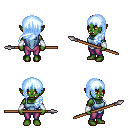
a pixel art fantasy rpg character, female body template, orc, green skin, blue vest, magenta pants, white cyan left-swept hairstyle, white cloth bracers, spear, four views (front, back, left, right), 2x2 character sprite sheet, small pixel art, hard edges, no anti-aliasing